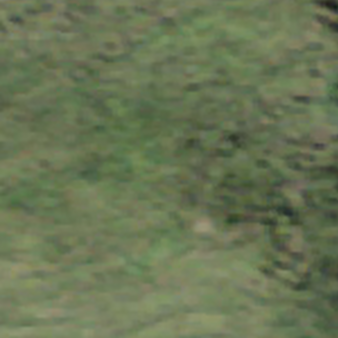
Label: other